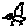
Label: bird